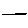
Label: line